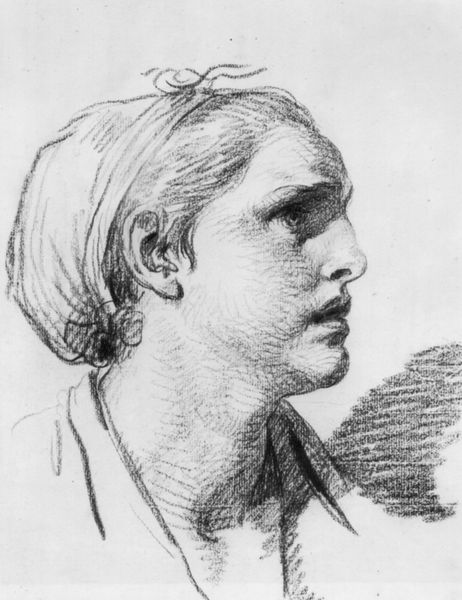
Titel: Kopf einer Frau
Künstler: Jean Baptiste Greuze
Standort: Frankfurt (am Main)
Institution: Das Städel, Städelsches Kunstinstitut und Städtische Galerie
Schlagwörter: dunkel, kopf, mann, schatten, weiß, ausschnitt, frau, frisur, grau, haar, hell, kreide, licht, mund, nase, ohr, profil, schwarz, skizze, stirn, zeichnung, blick, tuch, haube, schleife, hemd, jacke, augen, band, bluse, entsetzen, gesicht, knoten, kragen, mensch, bildnis, hals, portrait, porträt, auge, haare, realismus, blatt, person, augenbrauen, kinn, lippe, lippen, locken, rechts, traurig, kopfbedeckung, seitlich, wangen, papier, studie, bäuerin, grafik, graphik, linien, ausdruck, arbeiter, angst, duktus, kopftuch, ernst, streng, brauen, büste, skepsis, striche, bauer, linie, kohle, schwarzweiss, schraffur, schraffuren, radierung, seite, schraffiert, bleistift, entwurf, kohlezeichnung, nasenloch, pupille, stift, strähne, bleistiftzeichnung, schläfe, besorgt, halboffen, wangenknochen, kehle, blickrichtung, gebunden, strenge, haaransatz, dürer, drehung, schraffierung, bäuerlich, gewölbt, zeichnunf, kringel, blus, skizziert, profik, besorgnis, entsetzt, arbeiterin, augenhöhle, nasenrücken, koftuch, starren, porträz, tzeichnung, blaistiftzeichnung, typ 30er jahre, blick nach rechts, sktzze